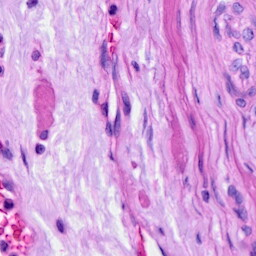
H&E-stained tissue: Ovarian